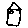
Label: house